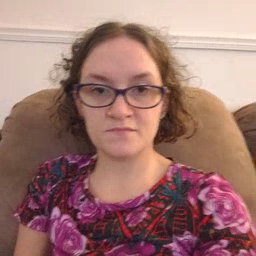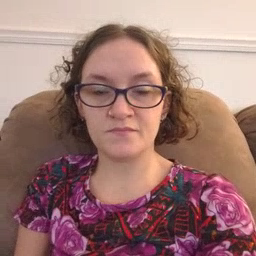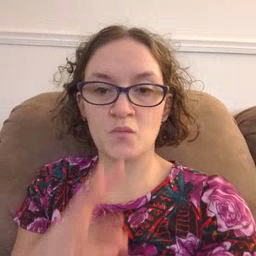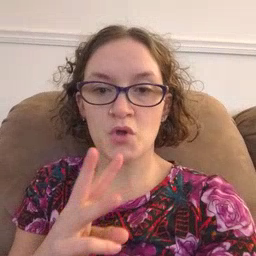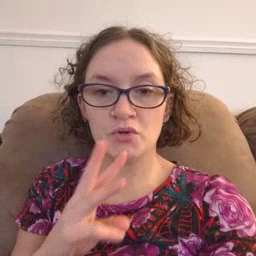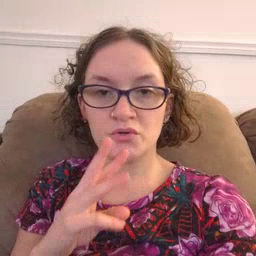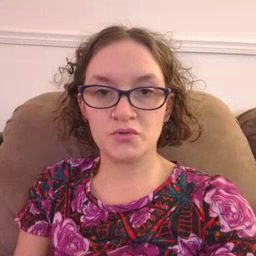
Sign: water